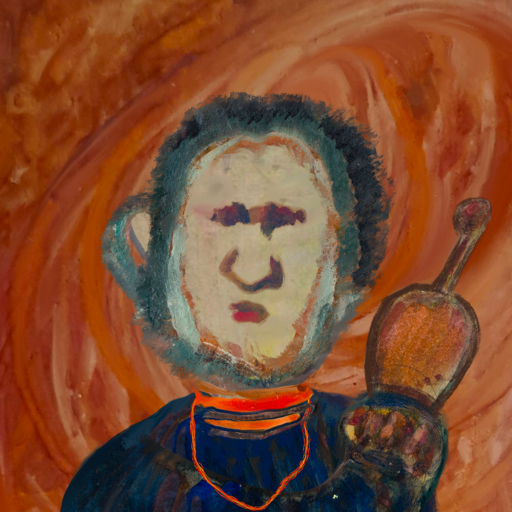
Background: Pious_Lady, Head And Neck Front: Hill_Girl, Face Front: In_The_Sun, Bust: Pipe, Hair Front: Boggyland, Head Accessory: Blank, Second Necklace: Gypsy_Mother_2, Necklace: Experience, Baby: Blank